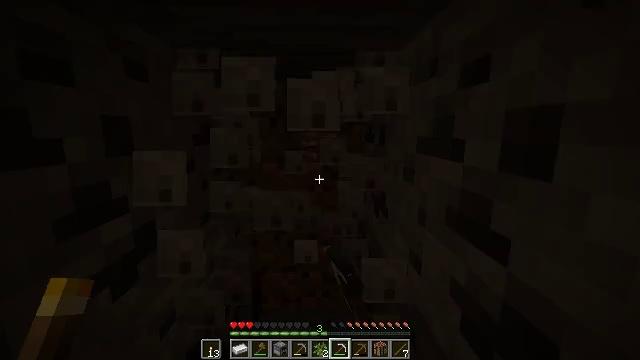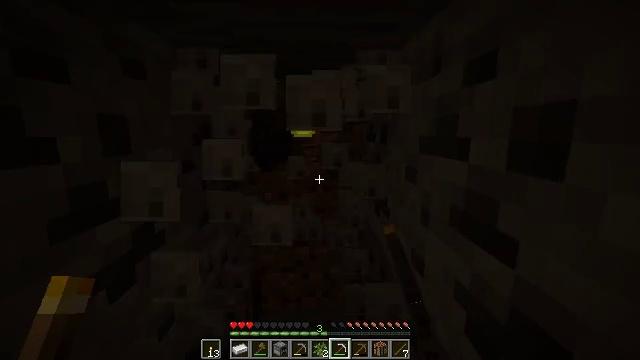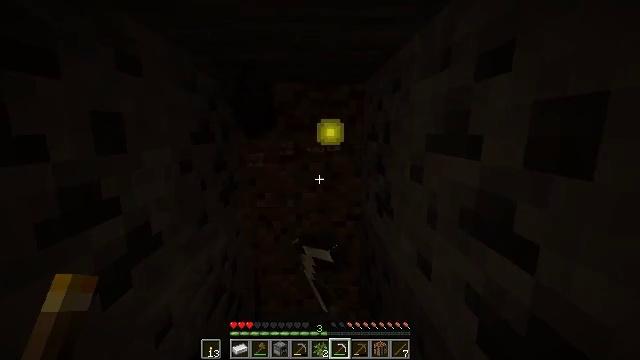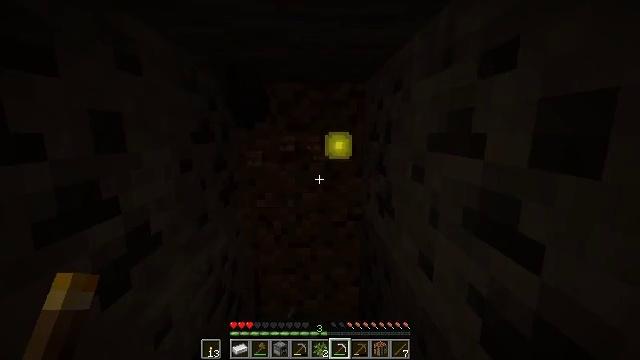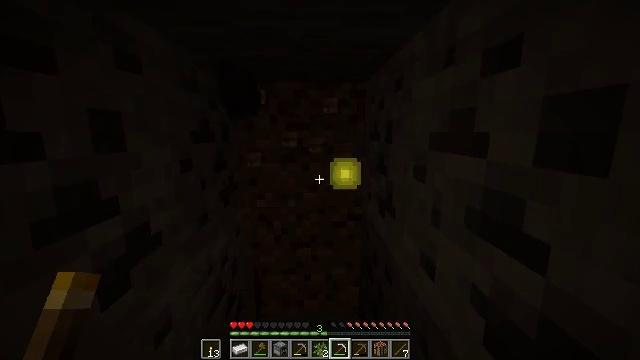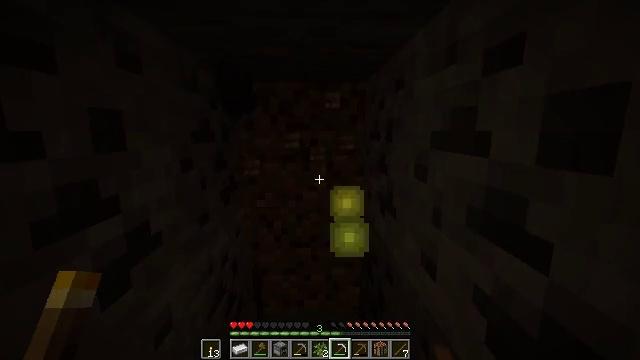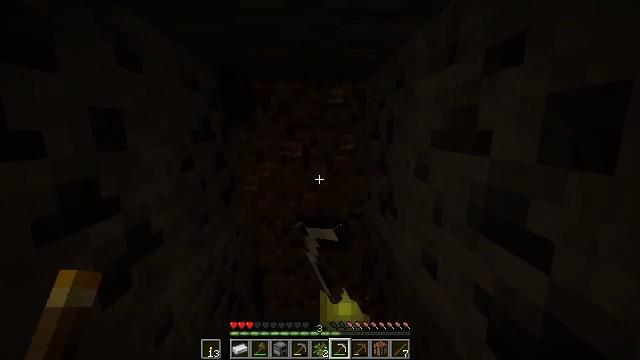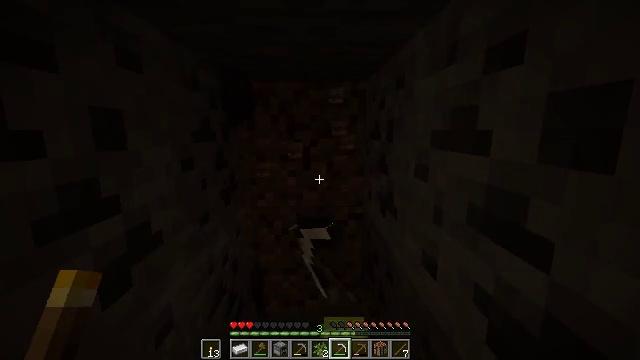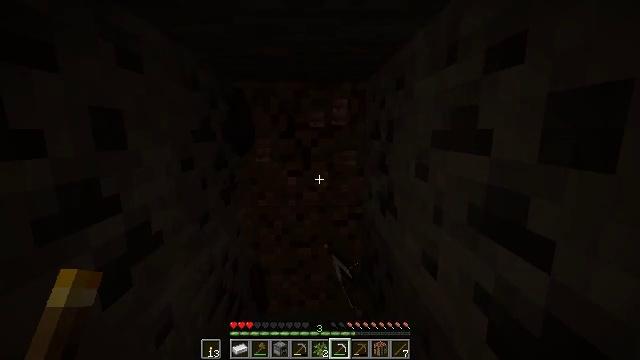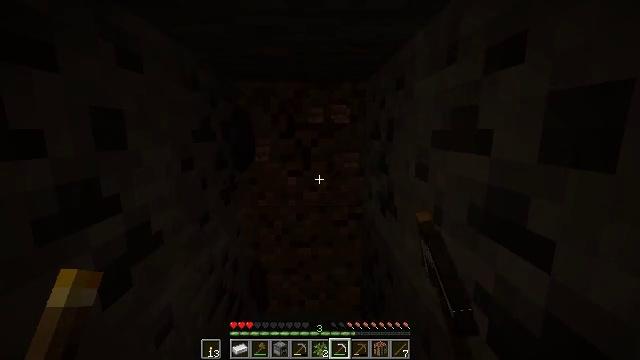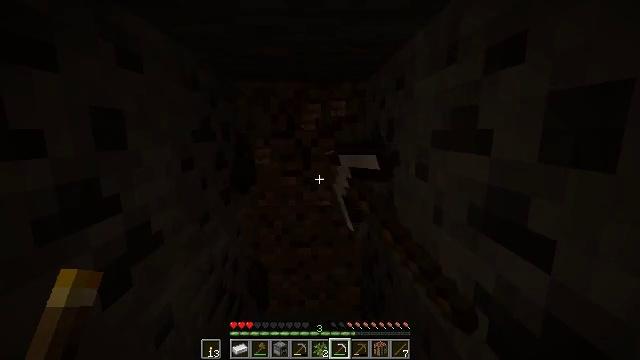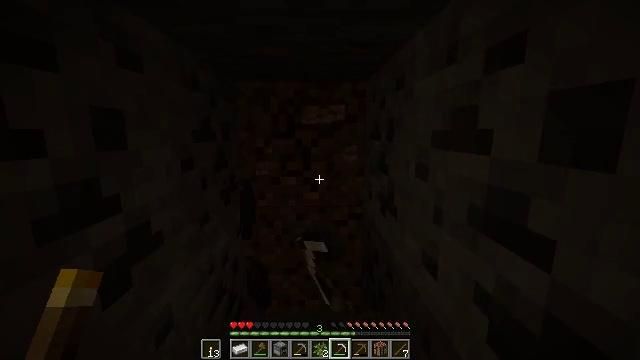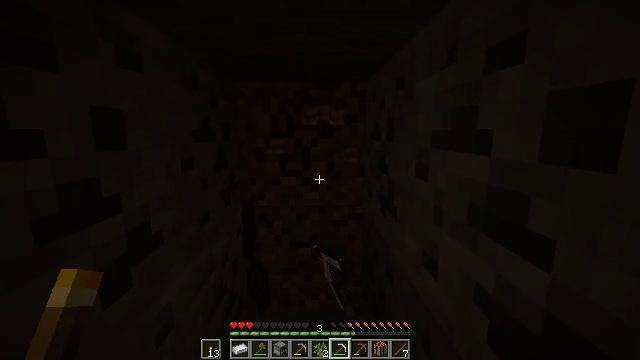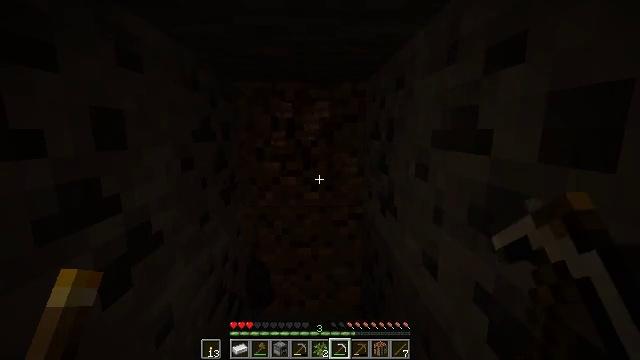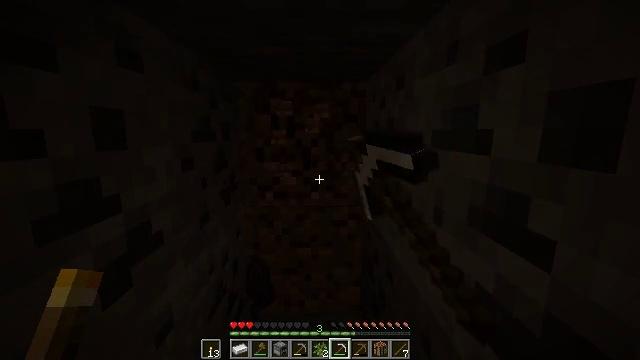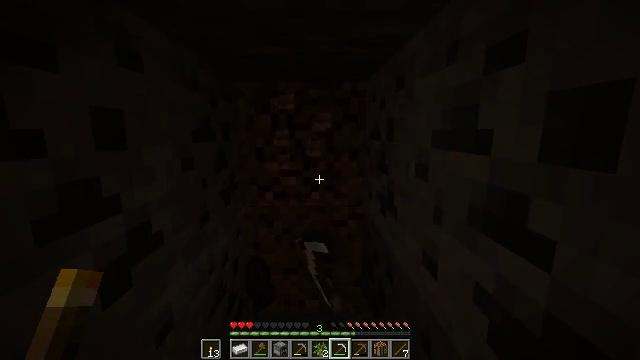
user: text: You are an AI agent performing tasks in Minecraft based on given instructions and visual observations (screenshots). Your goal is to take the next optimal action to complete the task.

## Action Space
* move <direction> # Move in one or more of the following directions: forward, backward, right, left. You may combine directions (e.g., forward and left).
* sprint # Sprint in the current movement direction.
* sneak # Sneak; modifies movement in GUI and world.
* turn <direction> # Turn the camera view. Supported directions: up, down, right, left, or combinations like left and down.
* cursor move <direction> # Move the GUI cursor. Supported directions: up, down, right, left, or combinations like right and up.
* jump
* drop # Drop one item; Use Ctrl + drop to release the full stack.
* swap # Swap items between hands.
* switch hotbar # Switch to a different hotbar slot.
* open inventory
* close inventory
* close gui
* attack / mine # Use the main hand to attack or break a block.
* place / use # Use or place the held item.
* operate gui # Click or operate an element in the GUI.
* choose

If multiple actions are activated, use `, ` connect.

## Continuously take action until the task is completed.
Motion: motion action
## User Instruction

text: Break the dirt block.
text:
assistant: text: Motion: attack / mine
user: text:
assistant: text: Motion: attack / mine
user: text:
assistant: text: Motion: attack / mine
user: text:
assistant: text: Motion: attack / mine
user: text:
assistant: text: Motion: attack / mine
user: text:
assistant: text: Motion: attack / mine
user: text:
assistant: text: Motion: attack / mine
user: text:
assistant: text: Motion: attack / mine
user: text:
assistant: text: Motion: attack / mine
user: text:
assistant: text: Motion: attack / mine
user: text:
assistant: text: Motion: attack / mine
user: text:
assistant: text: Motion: attack / mine
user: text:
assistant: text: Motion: attack / mine
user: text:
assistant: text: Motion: attack / mine
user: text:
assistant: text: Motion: attack / mine
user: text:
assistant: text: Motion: attack / mine
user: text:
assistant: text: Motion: attack / mine
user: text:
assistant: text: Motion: attack / mine
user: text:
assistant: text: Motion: attack / mine
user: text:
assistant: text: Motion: attack / mine
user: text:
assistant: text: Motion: attack / mine
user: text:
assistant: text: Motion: turn down, attack / mine
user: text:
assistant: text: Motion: turn down, attack / mine
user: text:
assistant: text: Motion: turn down, attack / mine
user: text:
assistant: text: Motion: turn down, attack / mine
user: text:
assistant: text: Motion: turn down, attack / mine
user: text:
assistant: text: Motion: attack / mine
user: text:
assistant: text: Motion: attack / mine
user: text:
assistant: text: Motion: attack / mine
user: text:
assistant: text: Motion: attack / mine